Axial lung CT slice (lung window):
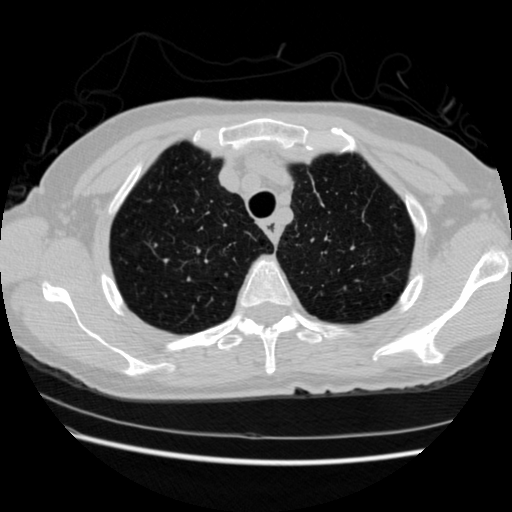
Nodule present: no